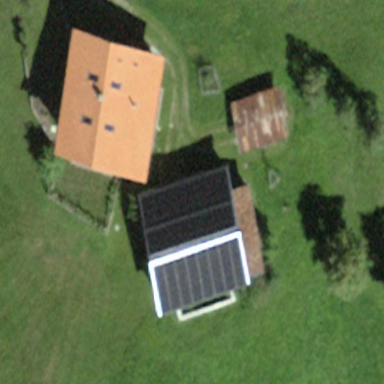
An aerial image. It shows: Gabled roof on farm auxiliary building.